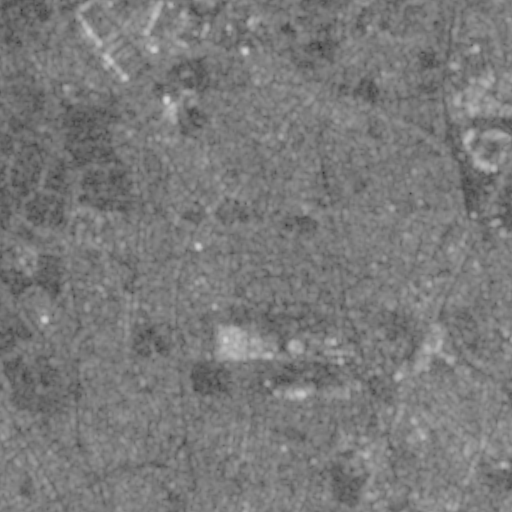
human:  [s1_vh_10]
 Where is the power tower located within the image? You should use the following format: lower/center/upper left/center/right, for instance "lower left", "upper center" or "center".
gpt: The power tower is located in the upper left of the image.
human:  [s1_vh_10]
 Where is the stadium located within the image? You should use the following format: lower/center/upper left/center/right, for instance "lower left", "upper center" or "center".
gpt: The stadium is located in the upper right of the image.
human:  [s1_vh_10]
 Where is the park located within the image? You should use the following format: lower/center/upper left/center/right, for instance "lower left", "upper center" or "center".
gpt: There is no park in the image.

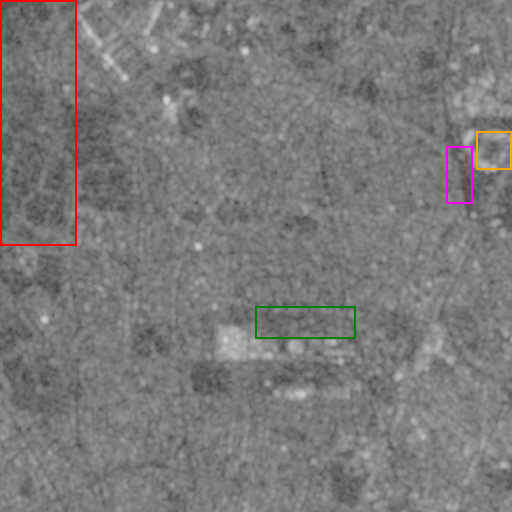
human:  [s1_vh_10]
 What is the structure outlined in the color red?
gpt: The structure outlined in red is a crop field.
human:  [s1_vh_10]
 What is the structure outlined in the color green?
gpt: The structure outlined in green is a park.
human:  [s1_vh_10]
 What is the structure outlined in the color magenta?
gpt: The structure outlined in magenta is a parking lot.
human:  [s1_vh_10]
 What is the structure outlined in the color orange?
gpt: The structure outlined in orange is a stadium.
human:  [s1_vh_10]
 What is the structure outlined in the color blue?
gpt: There is no blue outline.